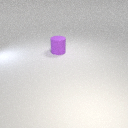
large purple rubber cylinder